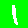
Digit: 1